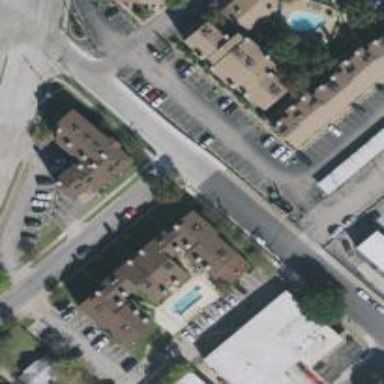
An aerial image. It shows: View of apartment building.